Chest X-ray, PA view. Patient: 46 years old, sex F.
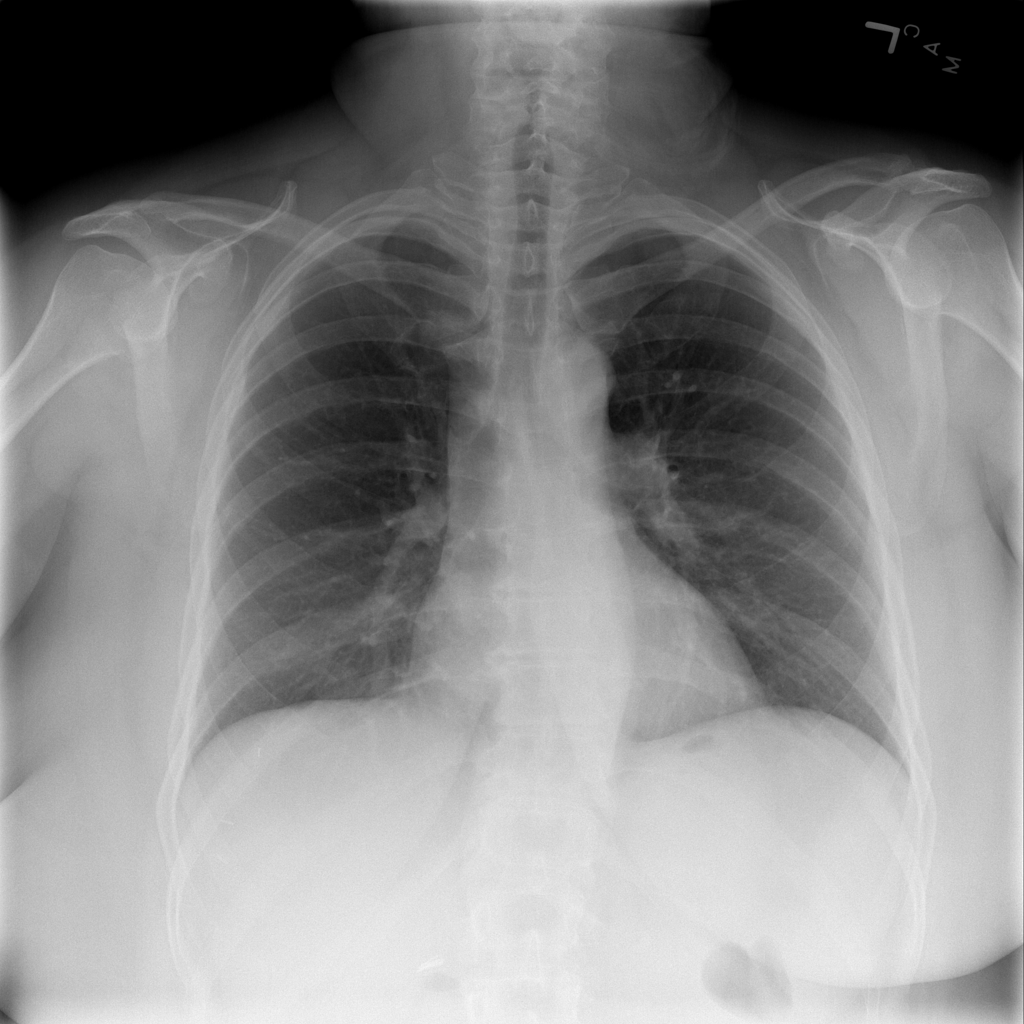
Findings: No Finding